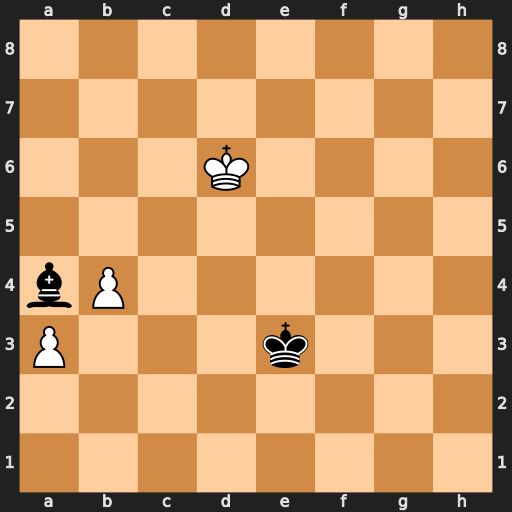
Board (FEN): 8/8/3K4/8/bP6/P3k3/8/8
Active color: w
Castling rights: -
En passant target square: -
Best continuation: Kc5 Bc2 b5